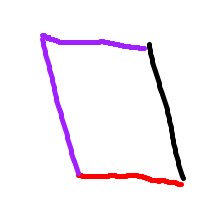
Shape: parallelogram